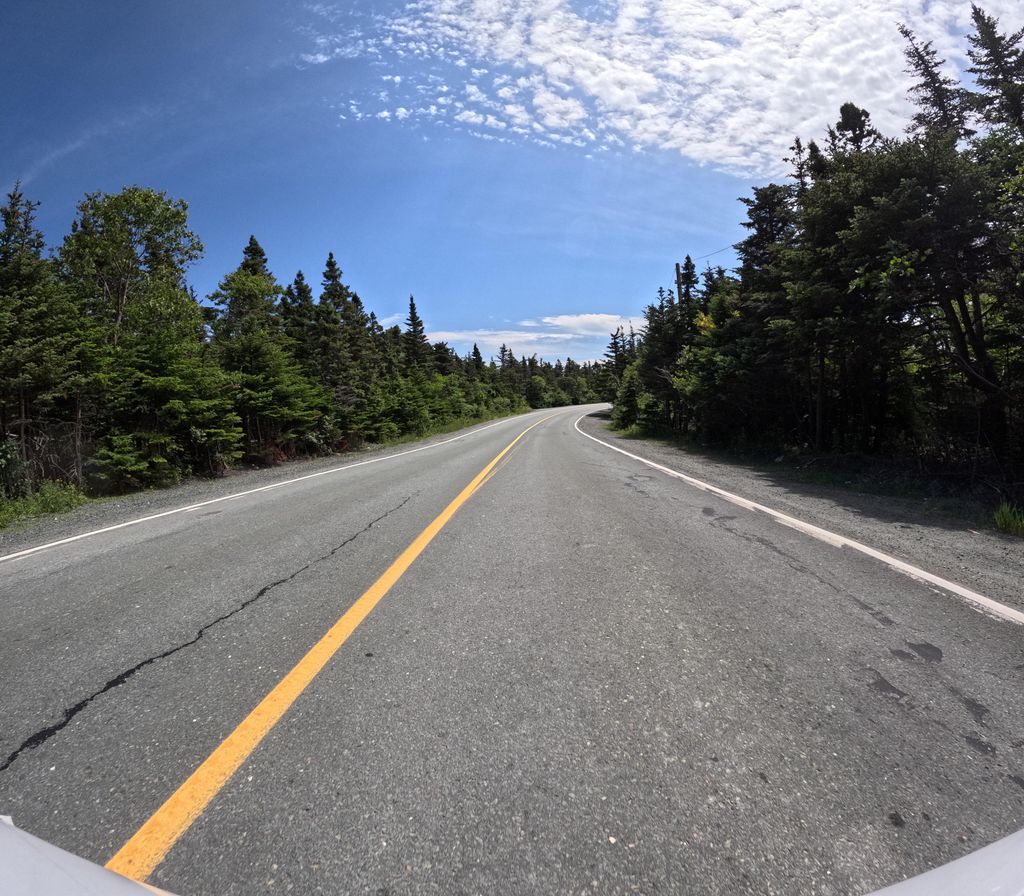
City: st_johns